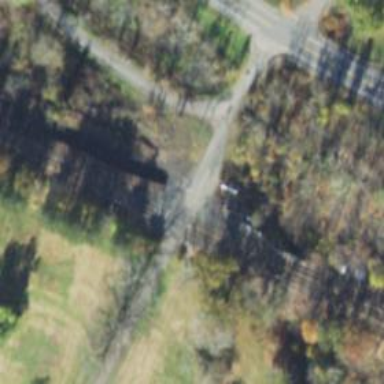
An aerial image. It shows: Level crossing along the railway.